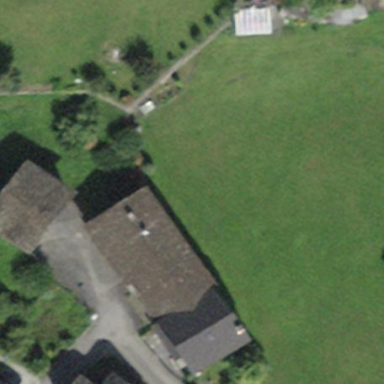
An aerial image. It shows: Detached building.